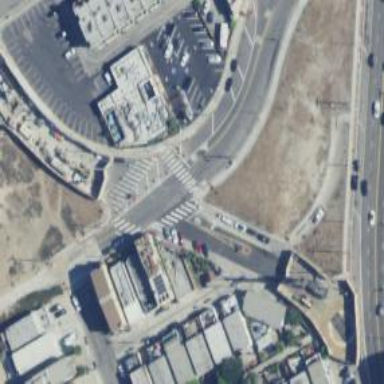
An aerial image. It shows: Marked crossing with zebra markings on the road.